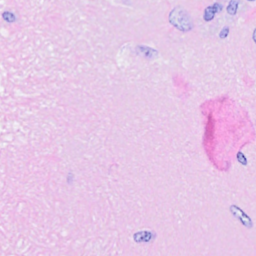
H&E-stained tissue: Breast